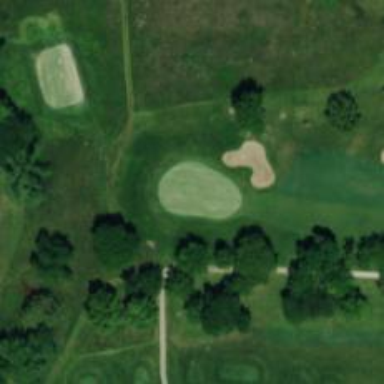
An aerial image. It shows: Golf hole.